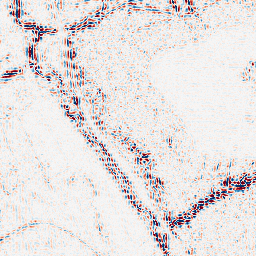
Category: wavelet
Decomposition family: wavelet_dwt
Decomposition parameters: wavelet: coif2
level: 2
Upsampling method: cubic_mitchell
Upsampling parameters: scale: 2
Upsampling scale: 2